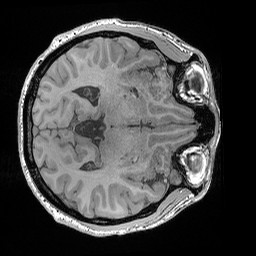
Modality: T1w
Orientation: axial
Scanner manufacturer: siemens
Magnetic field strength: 3 T
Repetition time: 0.02 s
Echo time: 0.00492 s